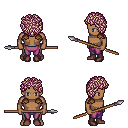
a pixel art fantasy rpg character, male body template, human, dark skin, leather shoulder armor, magenta pants, white blonde curly afro hairstyle, maroon shoes, spear, four views (front, back, left, right), 2x2 character sprite sheet, small pixel art, hard edges, no anti-aliasing